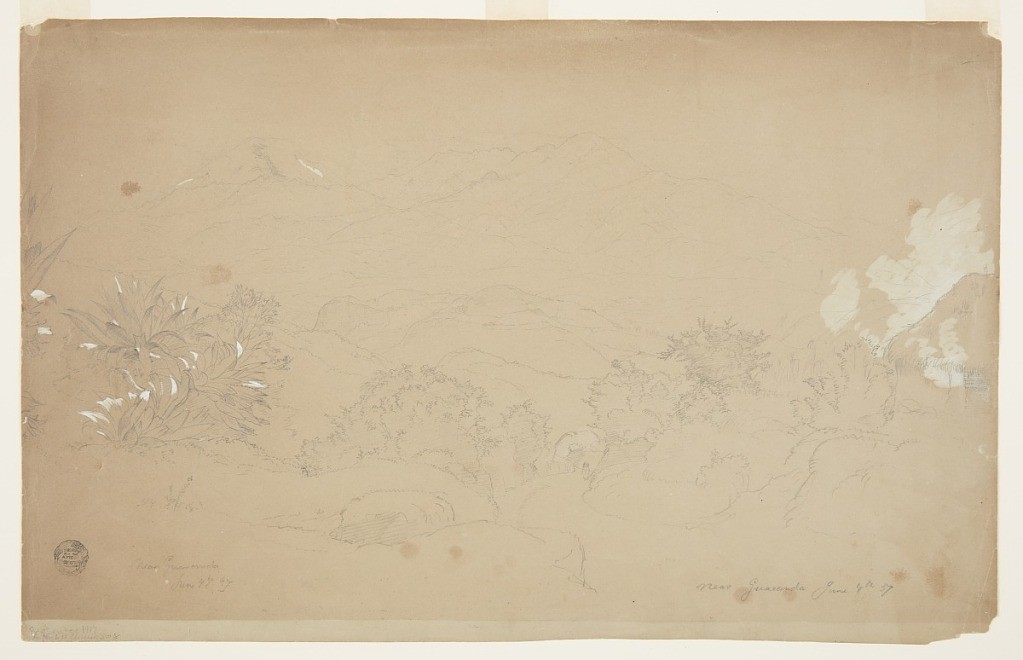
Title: View of Chimborazo near Guaranda, Ecuador
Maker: Frederic Edwin Church, American, 1826–1900
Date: June 4, 1857
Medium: Graphite, brush and white gouache on light brown wove paper
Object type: Drawing
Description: Landscape sketch showing a view of Chimborazo and the surrounding mountainous landscape from a hill near Guaranda, Ecuador. In the foreground at lower center, a road curves through the rugged terrain nearby with a figure hiking up it towards the viewer. At right, half of a thatched hut is visible atop a slight rise in the landscape. At left, a group of agave plants are highlighted in white gouache while other bushes and vegetation are visible along the slope at lower center. A hill is shown in the middle distance at center, in front of a range of rugged mountains that form a serrated horizon at center. In the background at left, the rounded peak of Chimborazo is visible above this sharp range.